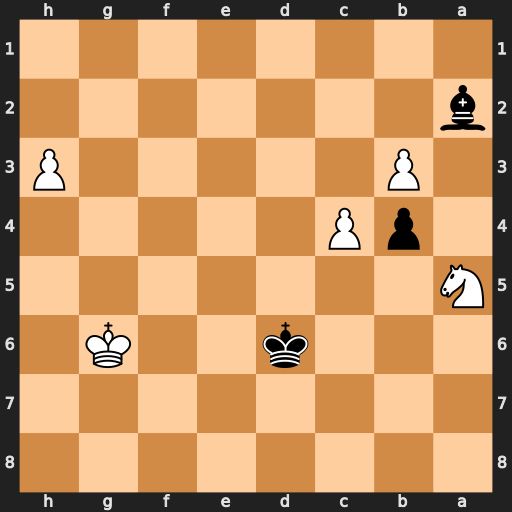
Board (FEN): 8/8/3k2K1/N7/1pP5/1P5P/b7/8
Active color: b
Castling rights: -
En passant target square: -
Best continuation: Kc5 Nb7+ Kb6